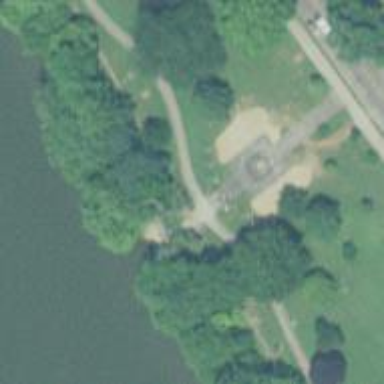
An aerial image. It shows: Memorial site with historic significance.